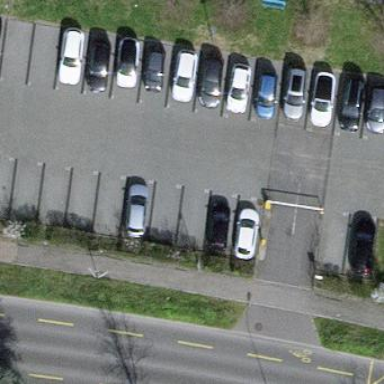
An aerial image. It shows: Parking area with surface.